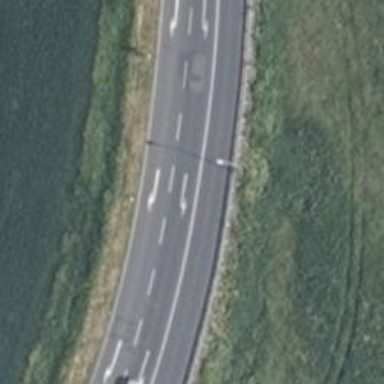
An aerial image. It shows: Asphalt road classified as primary highway which is motorroad.